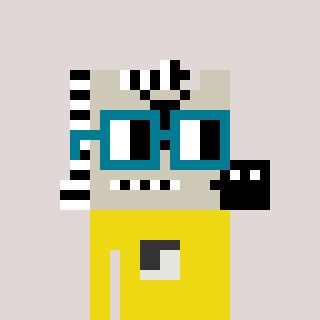
a pixel art character with square dark green glasses, a zebra-shaped head and a yellow-colored body on a warm background